Field crop: maize
Growth stage: 2
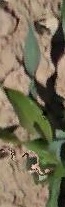
Species: maize